Question: Basicly, I'm trying to read a game's chat and catch actions from the user.
Here is the image which I will explain the situation with :

1: I took a message in the chat
2: I tryed to find it in the game's memory with Cheat-Engine
3: By examining every addresses where it was found, I ended up to this one, which contains the chat formated with what seems to be html..
That part is only the bottom part of the chat. (I see the rest of it if I scroll up)
So, I asked myself how could I read game variable to interact with the game.
Another thing I'm trying to achieve is to catch the user's actions so I can display some information in a winform.
I've just read about packet sniffing, it seems interesting for what I'm trying to do.
I tryed to read packets going in and out of this app with WireShark. Every action in game was sending a few packets, but I couldn't read them as they were just a bunch of weird characters. I tryed to decrypt them using a few methods I got on WireShark's forum without success. I was asking myself, even if I could see them in Wireshark, how am I gonna do that programmatically..
There is certainly a good way to do this, as we often see bots in this game.
Considering the number of bots playing "in team", I'm pretty sure they do not use clicks, but they run something in background that sends requests.
This game is Dofus, powered by Adobe Air.
I usually program with c++ and c#, but I was wondering what's the best way to do this.
I need a !
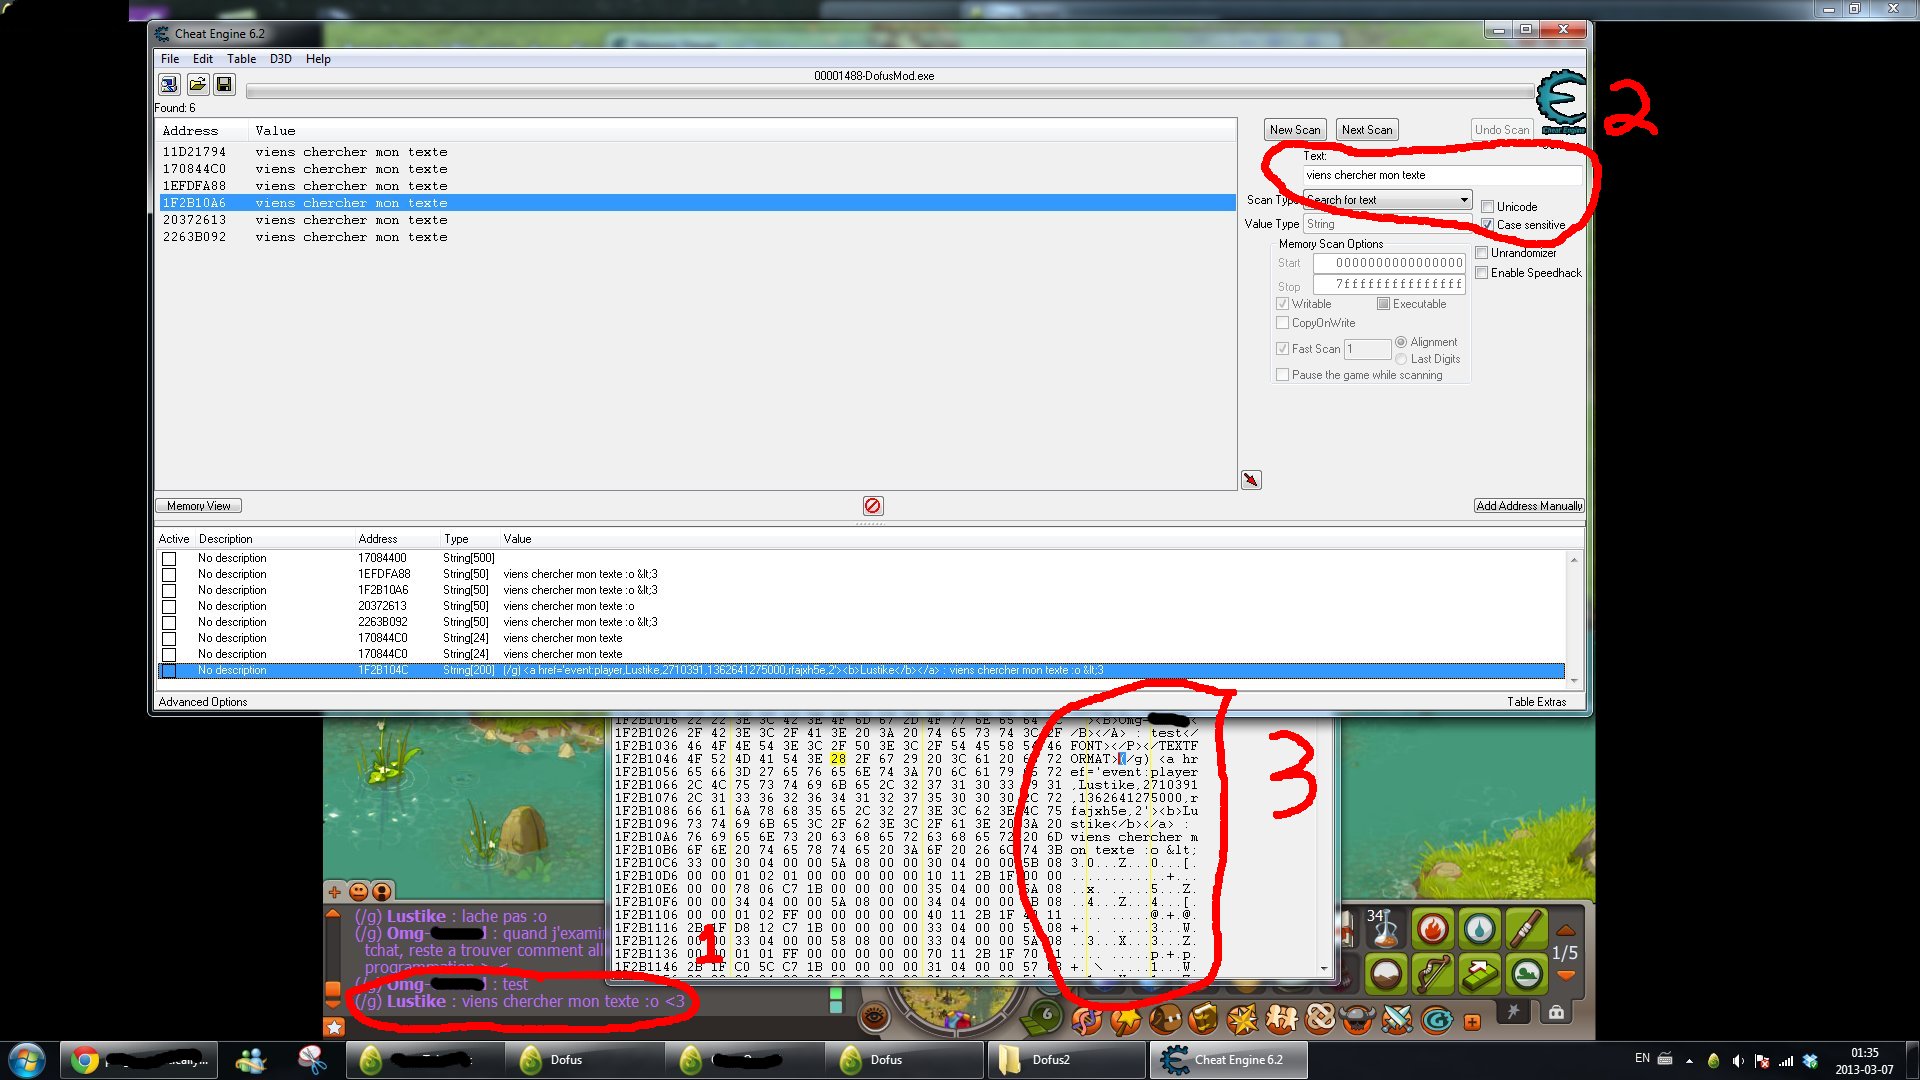
Answer: Maybe trying a tcp/ip listner control (or use tcplistner class in c#) in your c# project with the appropriate port to catch requests (& responses). Information sended could be compressed so you may want to try some standard algo.
<URL>